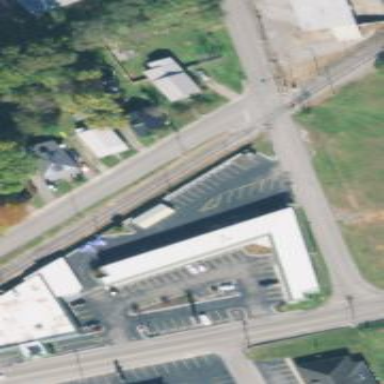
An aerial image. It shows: Parking area.